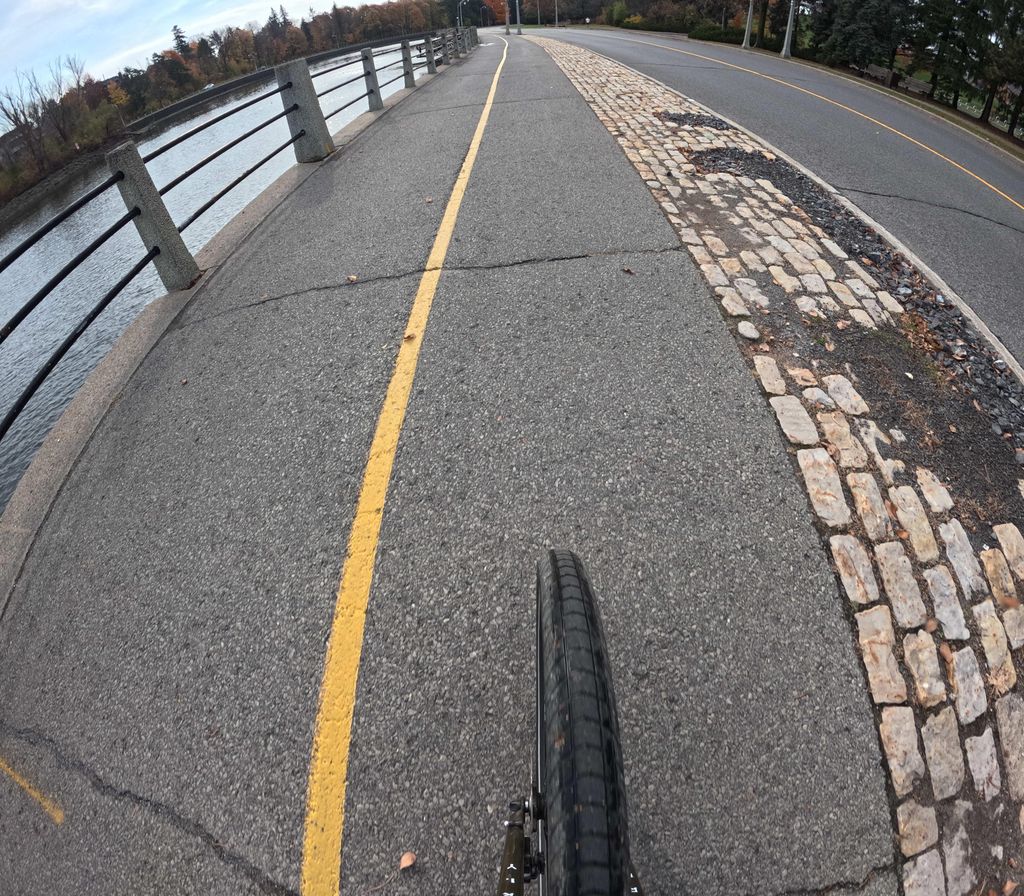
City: ottawa-gatineau